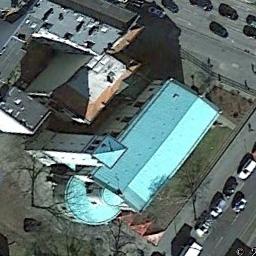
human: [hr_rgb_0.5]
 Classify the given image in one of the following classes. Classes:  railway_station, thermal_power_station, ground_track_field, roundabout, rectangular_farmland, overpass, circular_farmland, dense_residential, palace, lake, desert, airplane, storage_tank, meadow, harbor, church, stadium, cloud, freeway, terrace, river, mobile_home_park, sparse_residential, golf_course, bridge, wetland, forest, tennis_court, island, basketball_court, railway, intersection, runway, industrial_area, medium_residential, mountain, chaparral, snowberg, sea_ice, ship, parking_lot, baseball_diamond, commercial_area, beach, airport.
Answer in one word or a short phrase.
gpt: church